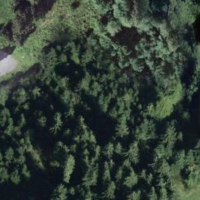
EUNIS habitat code: 41
Species observed at this site:
Prunella vulgaris
Cirsium palustre